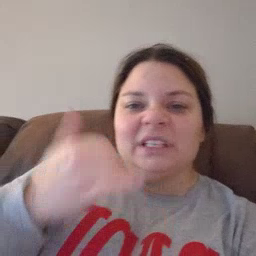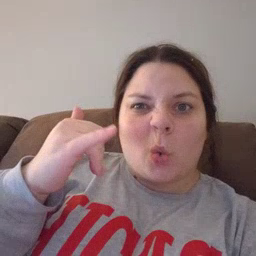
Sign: yellow